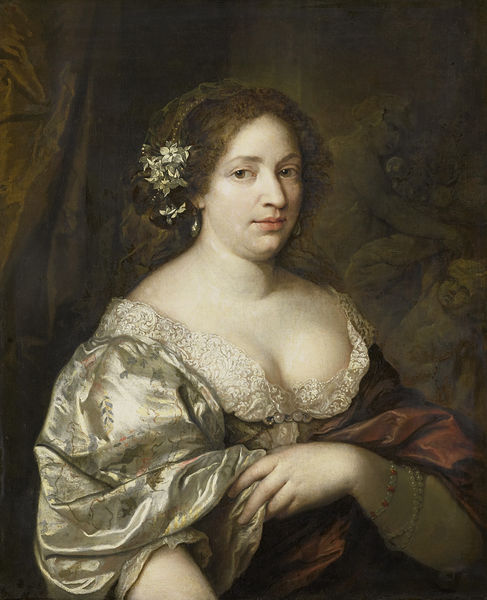
Titel: Margaretha Godin (gest 1694). Echtgenote van de schilder
Künstler: Caspar Netscher
Standort: Amsterdam
Institution: Rijksmuseum
Schlagwörter: gemälde, blumen, braun, frau, kleid, mund, nase, augen, gesicht, haarschmuck, mensch, hände, haare, lippen, putte, mjnd